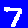
Digit: 7